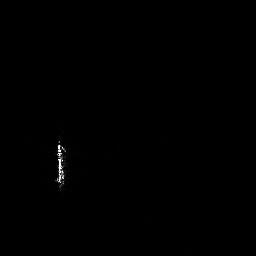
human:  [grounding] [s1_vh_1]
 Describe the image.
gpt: In the satellite image, there is  <ref>1 medium ship </ref> <box>[[20, 51, 25, 75, 0]]</box> located at left.